Question: Ok. I've tried for hours to get this, but no luck. Here's my fiddle: <URL>.
Per this screenshot, I want to vertically align these elements in the middle without resorting to the use of margin-top. Ideally the alignment could be made using line-height, but I haven't had luck trying to do so. This reason for this is that I can dynamically set where to align the elements when I'm using different container heights for my SASS mixin.

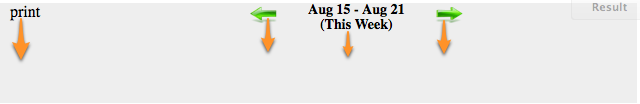
Answer: If I understand correctly, you want it all in the middle.
If so, make the 'line-height' the same as the 'height' of the 'div'. Something like this:
'''
#date-nav-container {
height: 100px;
line-height:100px;
}
'''
Example: <URL>
As per the comment...
Do this and the reappears.
'''
.smaller{
margin-top:-40px;
display:inline-block;
float:left;
line-height:14px;
}
'''
Updated: <URL>
However, this uses 'margin-top', which you said you didn't want to use.